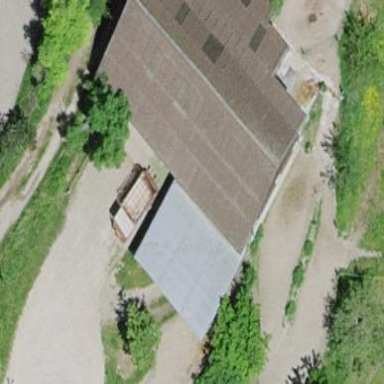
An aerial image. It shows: View of roof of building.